Question: i'm kinda new to rxjs and can't get my head around this problem:
I have two streams:
- - - -
From the incoming objects stream make a stream of the list of objects (with scan operator)
'''
incoming: ----a--------b-------c----------d----------------\>
list: -------[a]----[a,b]----[a,b,c]----[a,b,c,d]---------\>
'''
When a list object is selected (n), start a new stream
-
'''
incoming: ----a--------b-------c----------d--------------------e-------->
list: -------[a]----[a,b]----[a,b,c]----[a,b,c,d]--------->
selected object: ---------------------------------c------->
new stream of list: ------[c,d]-----[c,d,e]--->
'''
i can't get the last value of the list stream when the object is selected,,,
made a marble diagram for better understanding,

'''
selectedObject$ = new BehaviorSubject(0);
incomingObjects$ = new Subject();
list$ = incomingObjects$.pipe(
scan((acc, val) => {
acc.push(val);
return acc;
}, [])
)
newList$ = selectedObject$.pipe(
withLastFrom(list$),
switchMap(([index,list])=> incomingObjects$.pipe(
scan((acc, val) => {
acc.push(val);
return acc;
}, list.slice(index))
))
)
'''
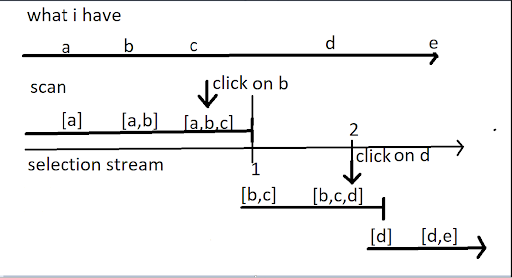
Answer: A common pattern I use along with the operator is passing reducer functions instead of values to scan so that the current value can be used in the update operation. In this case you can link the two observables with a operator and map their values to functions that are appropriate - either adding to a list, or slicing the list after a selection.
'''
// these are just timers for demonstration, any observable should be fine.
const incoming$ = timer(1000, 1000).pipe(map(x => String.fromCharCode(x + 65)), take(10));
const selected$ = timer(3000, 3000).pipe(map(x => String.fromCharCode(x * 2 + 66)), take(2));
merge(
incoming$.pipe(map(x => (s) => [...s, x])), // append to list
selected$.pipe(map(x => (s) => { // slice list starting from selection
const index = s.indexOf(x);
return (index !== -1) ? s.slice(index) : s;
}))
).pipe(
scan((list, reducer) => reducer(list), []) // run reducer
).subscribe(x => console.log(x)); // display list state as demonstration.
'''